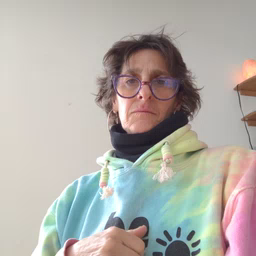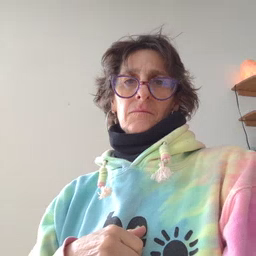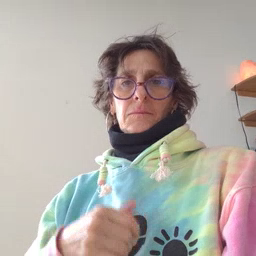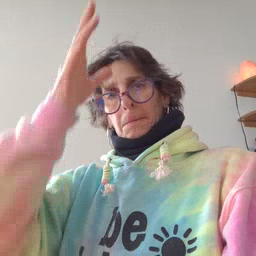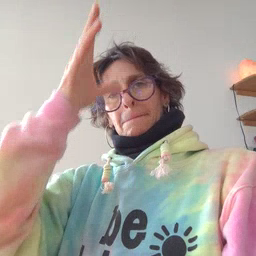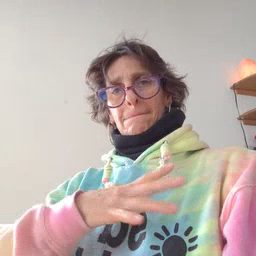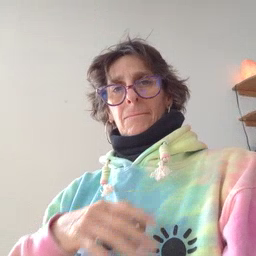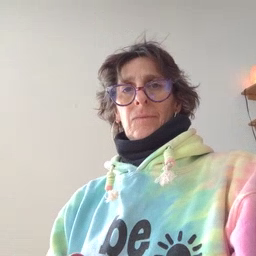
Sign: man